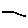
Label: line